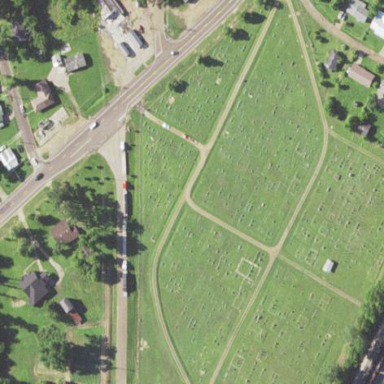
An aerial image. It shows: Cemetery.